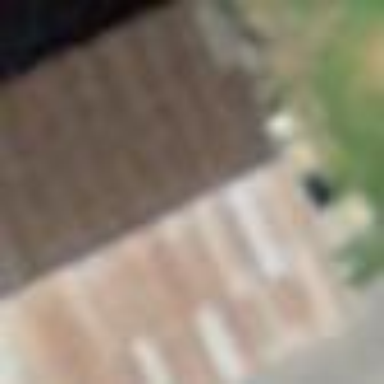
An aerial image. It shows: Building.